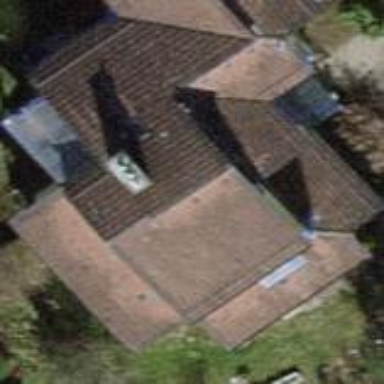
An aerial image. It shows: Building with tile roof.